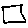
Label: square